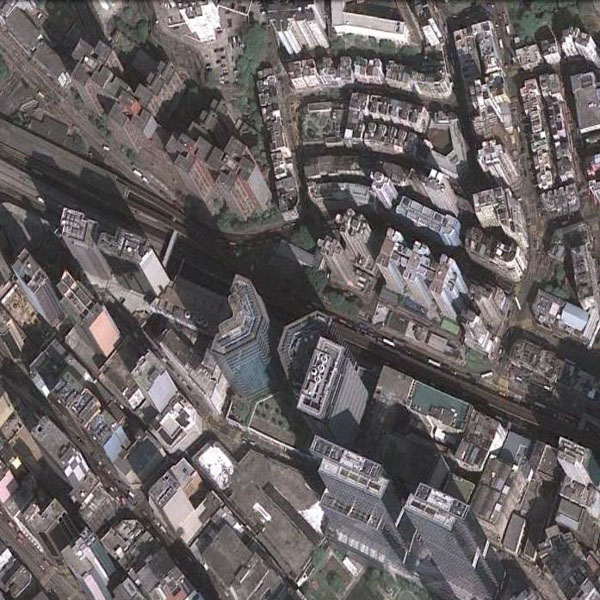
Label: Commercial